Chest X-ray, AP view. Patient: 61 years old, sex M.
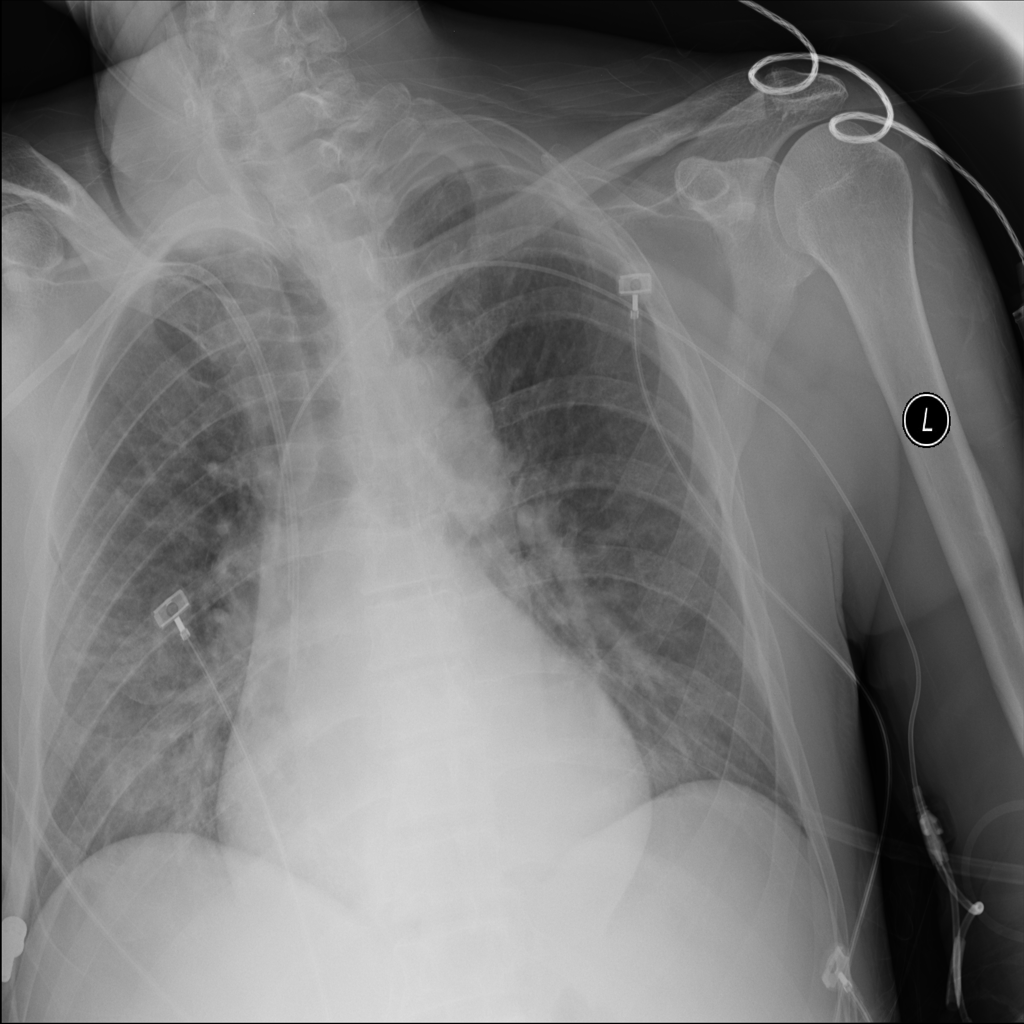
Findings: No Finding